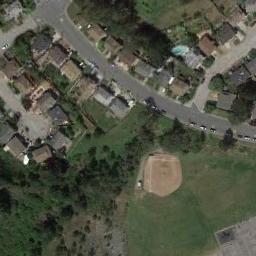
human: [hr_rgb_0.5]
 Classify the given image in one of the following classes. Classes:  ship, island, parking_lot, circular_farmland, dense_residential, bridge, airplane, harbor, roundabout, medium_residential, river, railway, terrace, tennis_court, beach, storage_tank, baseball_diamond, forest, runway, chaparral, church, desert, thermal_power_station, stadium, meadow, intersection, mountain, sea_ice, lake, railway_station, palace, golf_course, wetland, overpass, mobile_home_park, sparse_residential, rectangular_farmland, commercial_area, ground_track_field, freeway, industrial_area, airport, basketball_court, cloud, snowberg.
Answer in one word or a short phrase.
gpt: baseball_diamond